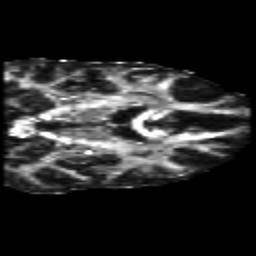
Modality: FA
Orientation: coronal
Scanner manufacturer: siemens
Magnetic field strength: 3 T
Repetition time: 6.8 s
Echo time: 0.093 s